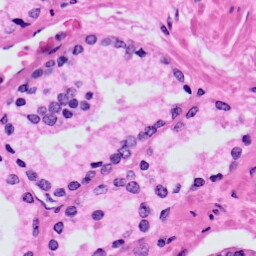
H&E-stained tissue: Prostate